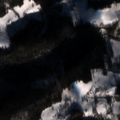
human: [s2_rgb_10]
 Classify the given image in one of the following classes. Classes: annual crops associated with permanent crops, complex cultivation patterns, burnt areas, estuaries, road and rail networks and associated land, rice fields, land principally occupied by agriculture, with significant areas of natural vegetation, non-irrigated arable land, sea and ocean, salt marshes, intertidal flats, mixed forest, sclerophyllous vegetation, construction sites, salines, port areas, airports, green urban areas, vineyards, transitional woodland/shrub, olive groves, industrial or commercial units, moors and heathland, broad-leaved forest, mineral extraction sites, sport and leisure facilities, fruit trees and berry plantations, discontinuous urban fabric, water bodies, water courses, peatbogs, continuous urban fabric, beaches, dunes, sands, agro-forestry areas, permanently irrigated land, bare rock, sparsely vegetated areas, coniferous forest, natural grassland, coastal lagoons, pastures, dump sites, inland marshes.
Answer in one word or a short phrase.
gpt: pastures, complex cultivation patterns, coniferous forest, mixed forest